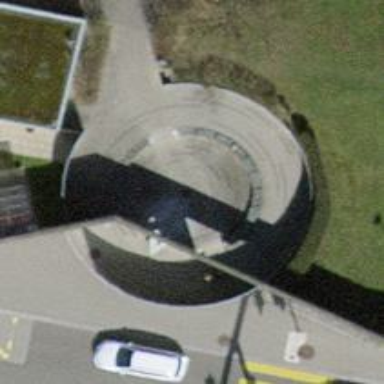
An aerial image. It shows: Steps with paved surface.